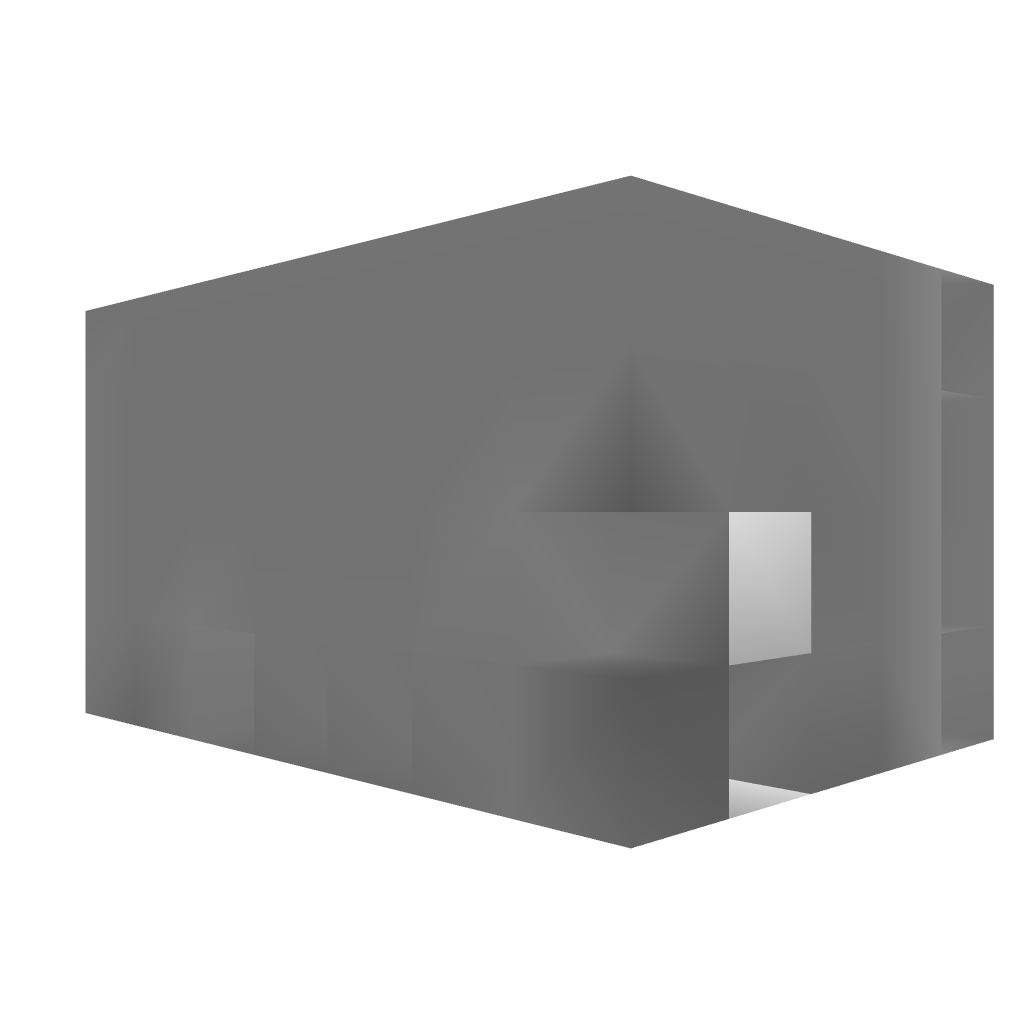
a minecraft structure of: Simple Vending Machine bad low quality